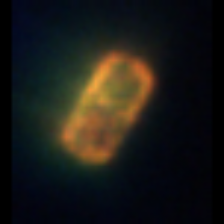
Taxon: Lauderia_Hemiaulus
Group: Diatoms